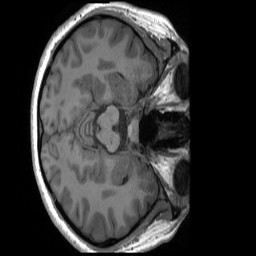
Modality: T1w
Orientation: axial
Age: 25
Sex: female
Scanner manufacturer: siemens
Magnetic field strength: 3 T
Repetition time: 2.4 s
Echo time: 0.00224 s